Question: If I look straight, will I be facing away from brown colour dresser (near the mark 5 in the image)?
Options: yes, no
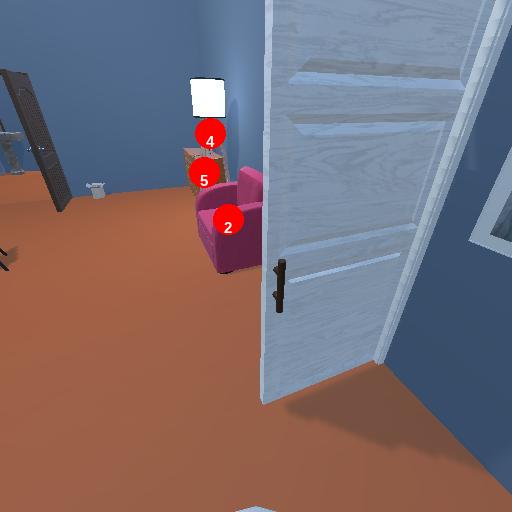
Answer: yes